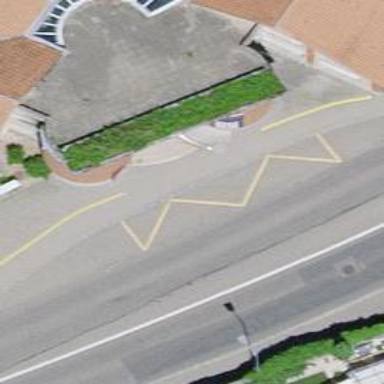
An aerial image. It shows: Bus stop with platform for public transport.